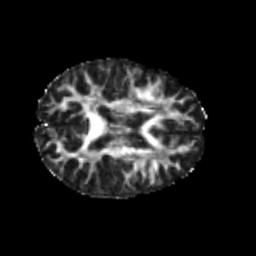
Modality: FA
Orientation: axial
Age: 20
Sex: female
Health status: healthy
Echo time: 0.074 s